Field crop: tomato
Growth stage: 1
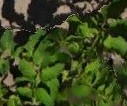
Species: tomato